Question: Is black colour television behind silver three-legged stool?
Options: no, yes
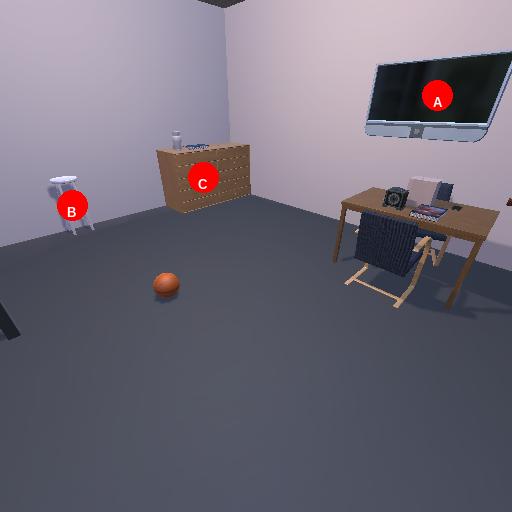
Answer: no